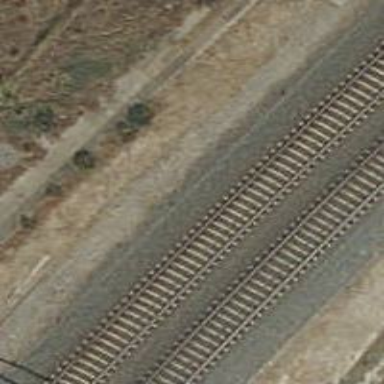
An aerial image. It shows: Railway track with contact lines for electrification.